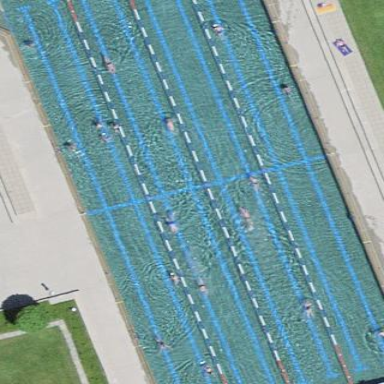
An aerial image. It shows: Outdoor swimming pool area for leisure and sports activities.